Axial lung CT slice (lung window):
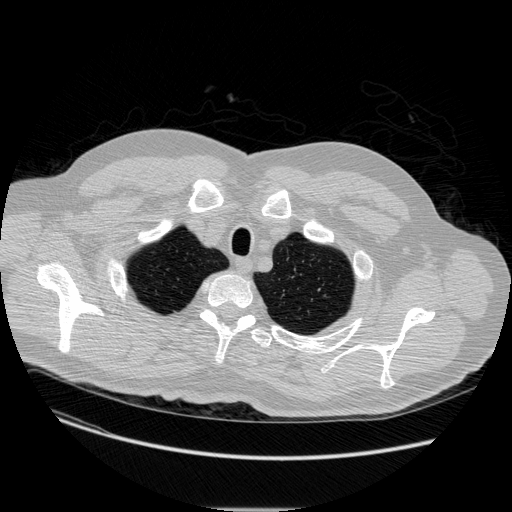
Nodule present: no